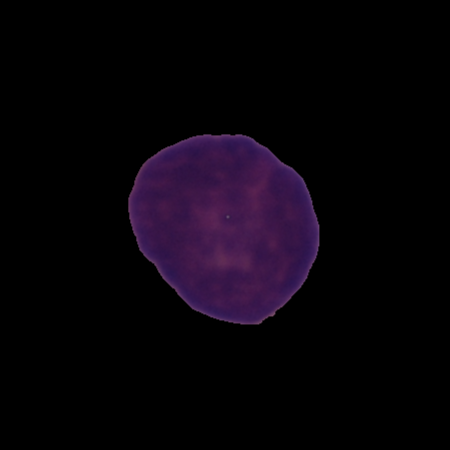
Label: cancer